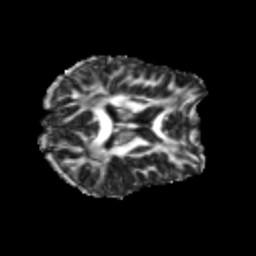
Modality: FA
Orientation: axial
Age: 25
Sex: female
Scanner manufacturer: siemens
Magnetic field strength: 3 T
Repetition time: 3.5 s
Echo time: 0.113 s